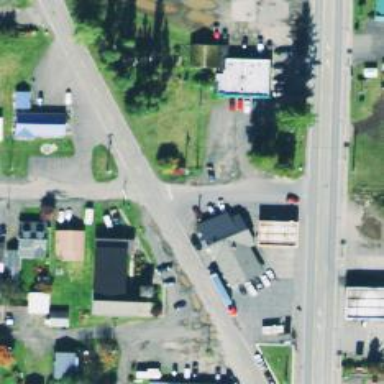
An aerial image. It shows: Convenience shop.